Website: bh-photo
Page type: customer-info-address
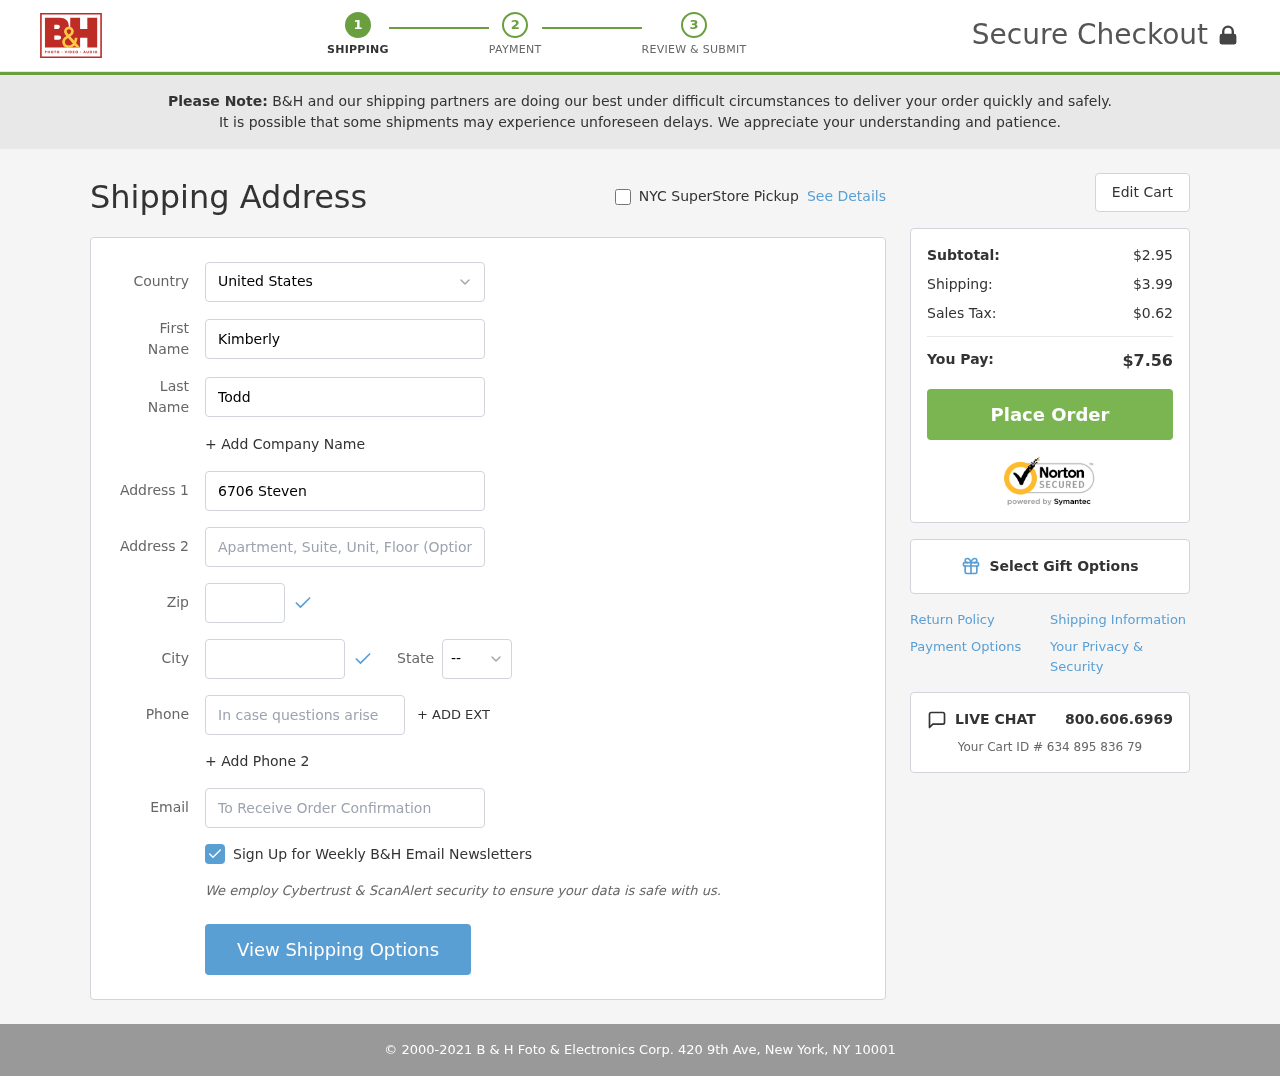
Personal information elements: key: PII_CITY
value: Amymouth
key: PII_COUNTRY
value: United States
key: PII_EMAIL
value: kimberly_todd@hotmail.com
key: PII_FIRSTNAME
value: Kimberly
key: PII_LASTNAME
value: Todd
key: PII_PHONE
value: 4713607199
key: PII_POSTCODE
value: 81087
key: PII_STATE_ABBR
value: CT
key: PII_STREET
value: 6706 Steven Wells
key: PII_STREET2
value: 6305 Becker Port
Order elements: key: ORDER_SUBTOTAL
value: $2.95
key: ORDER_SHIPPING_COST
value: $3.99
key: ORDER_TAX
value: $0.62
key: ORDER_TOTAL
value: $7.56
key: ORDER_ID
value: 634 895 836 79